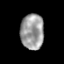
Tissue: prostate
Cell type: Epithelial cells
Senescence score: 0.3082
Nuclear area (px): 806
Mean DAPI intensity: 157.731